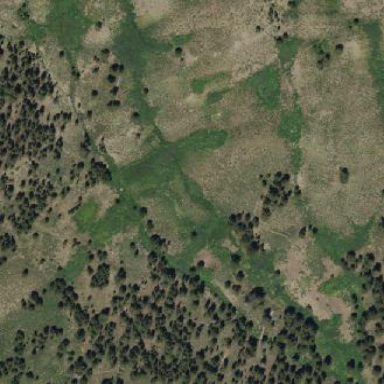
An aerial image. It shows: Wet meadow with grassland vegetation.